Question: As shown in the image below, one image is not well aligned with another, which is causing duplication of vessels. How do I get rid of the duplication?

Th way I'm currently going about stitching is, I first find the keypoints using SIFT, I then use flannbasedmatcher to match the keypoints, find the homography, and then warp both; the stitched, and the to-bo-stitched image.
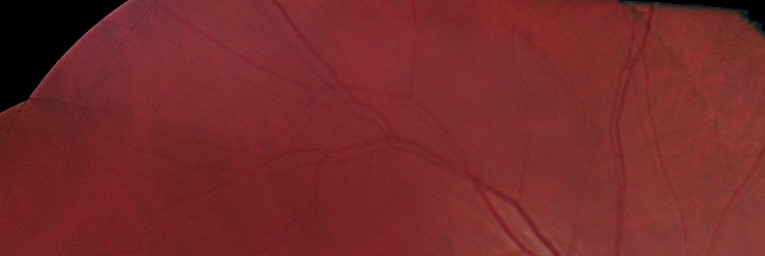
Answer: homography isnt perfect for non-planar scene or non-pure-rotation-camera, so there will always be errors SOMEWHERE in the aligned images.
Imho best to do (if you have to use homographies) is to distribute the errors over the whole image by making sure that the points used to compute the homography are distributed well over the whole image.
Or use a blending method that hides the duplicated parts in either of the images...
EDIT:
Here is a paper describing how to distribute the keypoints
<URL>
They claim to reduce the error.
EDIT 2:
another approach could be some kind of dense matching. Afaik there is a french team which try to registrate images by graph-based-matching, but I neither remember the name, nor whether this worked well. One idea coould be to coarse-align the image with your technique and afterwards start a dense matching by optical flow. If you are certain to know which pixel are correctly matched (and those pixel are not within a small part of the image), you can compute another homography with ALL the points (instead of using RANSAC).